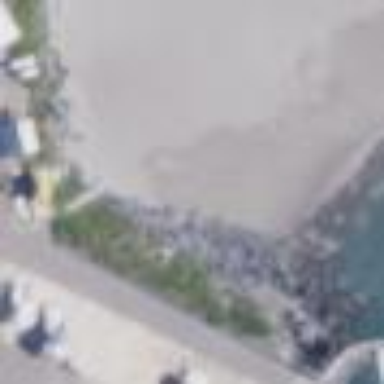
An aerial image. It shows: Breakwater structure.